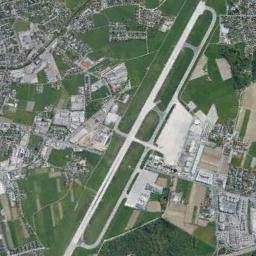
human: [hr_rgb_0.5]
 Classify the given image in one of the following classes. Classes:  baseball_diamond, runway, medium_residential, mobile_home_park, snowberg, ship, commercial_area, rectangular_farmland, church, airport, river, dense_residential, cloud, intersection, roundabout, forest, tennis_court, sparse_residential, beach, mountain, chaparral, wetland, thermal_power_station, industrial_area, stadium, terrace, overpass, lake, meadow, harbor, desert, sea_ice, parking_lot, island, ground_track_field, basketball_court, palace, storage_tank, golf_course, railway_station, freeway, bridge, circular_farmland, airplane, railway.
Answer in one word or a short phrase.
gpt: airport